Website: walmart
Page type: added-to-cart
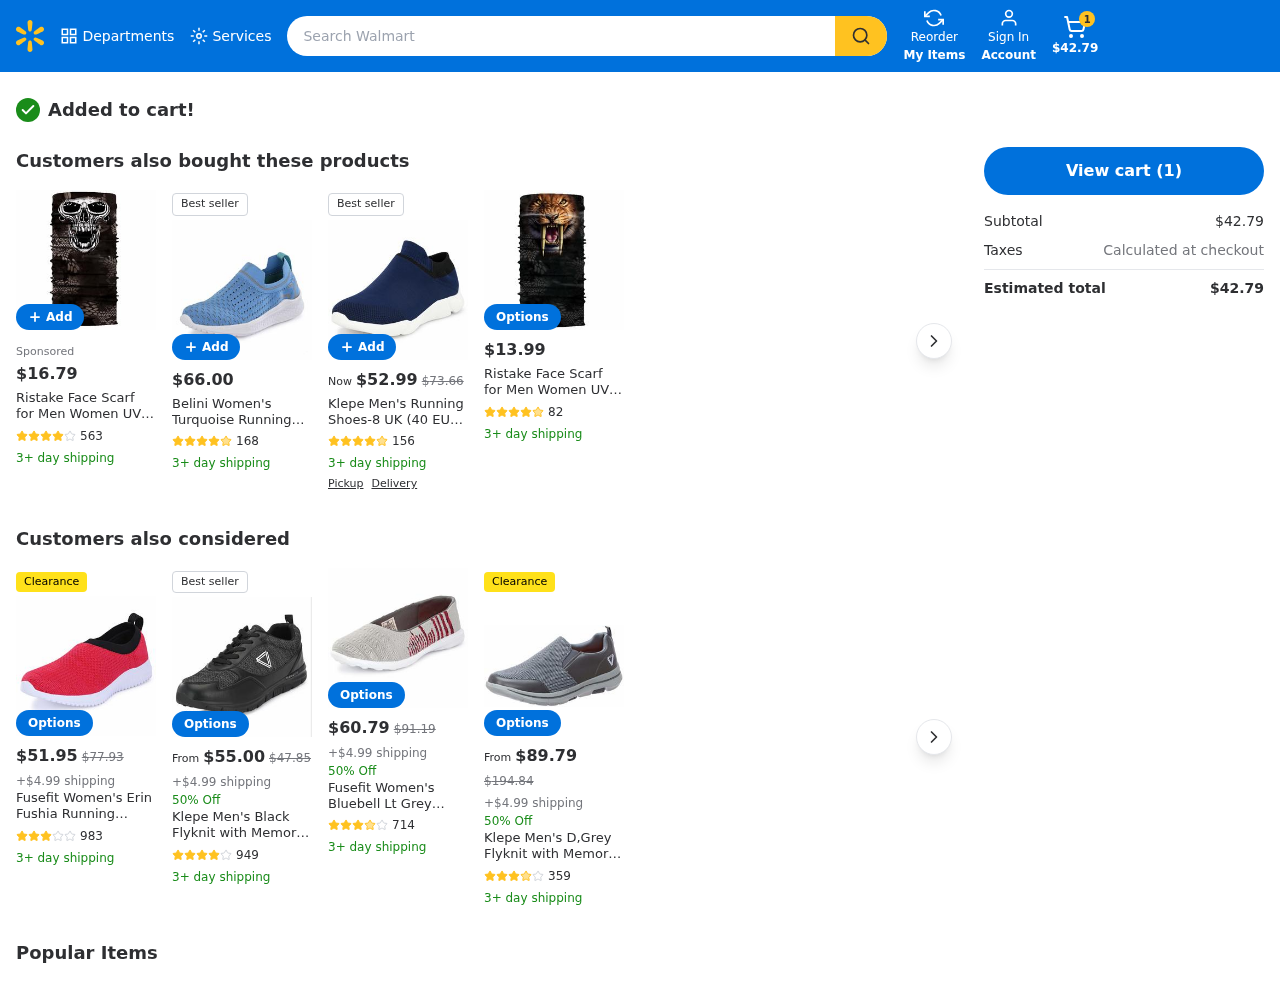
Product elements: key: PRODUCT2_NAME
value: Ristake Face Scarf for Men Women UV Dust Sun Protection Headband Bandana for Running Walking Yoga Ri
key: PRODUCT2_NUM_RATINGS
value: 563
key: PRODUCT2_PRICE
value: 16.79
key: PRODUCT2_RATING
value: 4.4
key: PRODUCT3_NAME
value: Belini Women's Turquoise Running Shoes-4 UK (37 EU) (BS 137TURQUISH4)
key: PRODUCT3_NUM_RATINGS
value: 168
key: PRODUCT3_PRICE
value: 66
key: PRODUCT3_RATING
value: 4.8
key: PRODUCT4_NAME
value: Klepe Men's Running Shoes-8 UK (40 EU) (7 US) (KP038/NVY)
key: PRODUCT4_NUM_RATINGS
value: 156
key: PRODUCT4_PRICE
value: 52.99
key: PRODUCT4_RATING
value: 4.5
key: PRODUCT5_NAME
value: Ristake Face Scarf for Men Women UV Dust Sun Protection Headband Bandana for Running Walking Yoga Ri
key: PRODUCT5_NUM_RATINGS
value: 82
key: PRODUCT5_PRICE
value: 13.99
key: PRODUCT5_RATING
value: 4.6
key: PRODUCT6_NAME
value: Fusefit Women's Erin Fushia Running Shoes-3 UK (36 EU) (4 US) (FFR-438)
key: PRODUCT6_NUM_RATINGS
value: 983
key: PRODUCT6_PRICE
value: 51.95
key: PRODUCT6_RATING
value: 3.2
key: PRODUCT7_NAME
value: Klepe Men's Black Flyknit with Memory Foam Running Shoes-7 UK (41 EU) (8 US) (CS1-046/BLK)
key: PRODUCT7_NUM_RATINGS
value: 949
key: PRODUCT7_PRICE
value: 55
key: PRODUCT7_RATING
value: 4
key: PRODUCT8_NAME
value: Fusefit Women's Bluebell Lt Grey Running Shoes-4 UK (37 EU) (5 US) (FFR-460)
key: PRODUCT8_NUM_RATINGS
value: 714
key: PRODUCT8_PRICE
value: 60.79
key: PRODUCT8_RATING
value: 3.9
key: PRODUCT9_NAME
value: Klepe Men's D,Grey Flyknit with Memory Foam Running Shoes-9 UK (43 EU) (10 US) (AD3989B/GRY)
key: PRODUCT9_NUM_RATINGS
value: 359
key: PRODUCT9_PRICE
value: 89.79
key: PRODUCT9_RATING
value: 3.9
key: PRODUCT4_ORIGINAL_PRICE
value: $73.66
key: PRODUCT6_ORIGINAL_PRICE
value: $77.93
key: PRODUCT7_ORIGINAL_PRICE
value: $47.85
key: PRODUCT8_ORIGINAL_PRICE
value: $91.19
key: PRODUCT9_ORIGINAL_PRICE
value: $194.84
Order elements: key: ORDER_NUM_ITEMS
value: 1
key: ORDER_SUBTOTAL
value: $42.79
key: ORDER_TOTAL
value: $42.79
Search elements: key: HEADER_SEARCH
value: Search Walmart